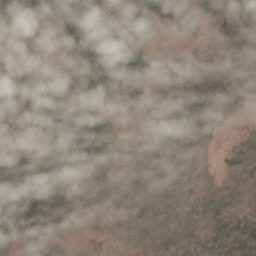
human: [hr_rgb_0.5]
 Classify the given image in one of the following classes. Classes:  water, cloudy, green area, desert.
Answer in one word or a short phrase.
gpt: cloudy